Question: I'm alpha testing an app and so for the first time people are looking at it on multiple devices. One person told me that buttons on his screen were getting cut off.
The weird thing is - we're using the same device. We're both using a Samsung Galaxy S3, so our screen resolutions should be the same.
1. Is there some setting on his (or my) phone where he might have changed the resolution to see things larger? (like ctrl + in a browser)
2. What else could cause this??
Screenshots and XML included below. Differences on Right: text is bigger, homemade ellipses is missing, Settings button is cut off

'''
<ScrollView xmlns:android="http://schemas.android.com/apk/res/android"
xmlns:tools="http://schemas.android.com/tools"
tools:context="com.farmsoft.lunchguru.app.Pick_Restaurant"
android:layout_height="match_parent"
android:layout_width="match_parent">
<LinearLayout
android:layout_width="match_parent"
android:layout_height="match_parent"
android:paddingLeft="@dimen/activity_horizontal_margin"
android:paddingRight="@dimen/activity_horizontal_margin"
android:paddingTop="@dimen/activity_vertical_margin"
android:paddingBottom="@dimen/activity_vertical_margin"
android:orientation="vertical">
<TextView
android:layout_width="match_parent"
android:layout_height="wrap_content"
android:text="@string/PickRest_Header"
android:textStyle="bold"
android:textSize="20sp"
android:gravity="center_horizontal"
android:id="@+id/Lbl_Title"/>
<TextView
android:layout_width="match_parent"
android:layout_height="wrap_content"
android:text="@string/PickRest_CompanionHdr"/>
<TableLayout
android:layout_width="match_parent"
android:layout_height="wrap_content"
android:id="@+id/Companion_Box">
</TableLayout>
<LinearLayout
android:layout_width="match_parent"
android:layout_height="wrap_content"
android:gravity="right"
android:orientation="horizontal">
<Button
android:layout_width="45dp"
android:layout_height="30dp"
android:text="***"
android:gravity="top"
android:id="@+id/More_Companions"
android:onClick="onClick_More_Companions"/>
</LinearLayout>
<Space
android:layout_width="0dip"
android:layout_height="35dp" />
<com.farmsoft.lunchguru.utils.ListButton
android:layout_width="match_parent"
android:layout_height="wrap_content"
android:text="@string/PickRest_Recommend_Button"
android:id="@+id/Recommend_Button"
android:onClick="onClick_Recommend"
android:enabled="false"/>
<TextView
android:layout_width="match_parent"
android:layout_height="wrap_content"
android:text="@string/OR"
android:gravity="center_horizontal"
android:textSize="10pt"
android:textStyle="bold"/>
<com.farmsoft.lunchguru.utils.ListButton
android:layout_width="match_parent"
android:layout_height="wrap_content"
android:text="@string/PickRest_Nearby_Button"
android:id="@+id/Nearby_Button"
android:onClick="onClick_Nearby"
android:enabled="false"/>
<TextView
android:layout_width="match_parent"
android:layout_height="wrap_content"
android:text="@string/OR"
android:gravity="center_horizontal"
android:textSize="10pt"
android:textStyle="bold"/>
<com.farmsoft.lunchguru.utils.ListButton
android:layout_width="match_parent"
android:layout_height="wrap_content"
android:text="@string/PickRest_Search_Button"
android:id="@+id/Search_Button"
android:onClick="onClick_Search"/>
<TextView
android:layout_width="wrap_content"
android:layout_height="wrap_content"
android:id="@+id/Lbl_Version"/>
<TextView
android:layout_width="wrap_content"
android:layout_height="wrap_content"
android:id="@+id/Lbl_Coordinates"
android:text="@string/PickRest_Coordinates_Load"/>
<Space
android:layout_width="0dip"
android:layout_height="35dp" />
<Button
android:layout_width="match_parent"
android:layout_height="wrap_content"
android:text="@string/PickRest_IAteThere_Button"
android:id="@+id/Attend_Button"
android:onClick="onClick_Attend"
android:visibility="gone"/>
<LinearLayout
android:layout_width="match_parent"
android:layout_height="wrap_content"
android:orientation="horizontal">
<Button
android:layout_width="wrap_content"
android:layout_height="wrap_content"
android:id="@+id/Ratings_Button"
android:text="@string/PickRest_Rating_Button"
android:onClick="onClick_Ratings"
android:enabled="false"/>
<Space
android:layout_width="0dp"
android:layout_height="0dip"
android:layout_weight="1" />
<Button
android:layout_width="wrap_content"
android:layout_height="wrap_content"
android:id="@+id/Settings_Button"
android:text="@string/PickRest_Settings_Button"
android:onClick="onClick_Settings"/>
</LinearLayout>
<LinearLayout
android:layout_width="match_parent"
android:layout_height="wrap_content"
android:orientation="horizontal">
<Button
android:layout_width="wrap_content"
android:layout_height="wrap_content"
android:id="@+id/Connections_Button"
android:text="@string/PickRest_Connections_Button"
android:onClick="onClick_Connections"/>
<Space
android:layout_width="0dp"
android:layout_height="wrap_content"
android:layout_weight="1"/>
</LinearLayout>
</LinearLayout>
</ScrollView>
'''
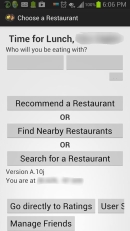
Answer: You're doing everything correctly, by using 'sp' to specify font size. This will scale the fonts you've chosen based on the system-wide font-scale. One of the users has increased the system-wide font-size. On AOSP phones, this is in Settings/Display/Font Size. Should be in a similar spot for Samsung devices.